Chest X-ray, PA view. Patient: 7 years old, sex M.
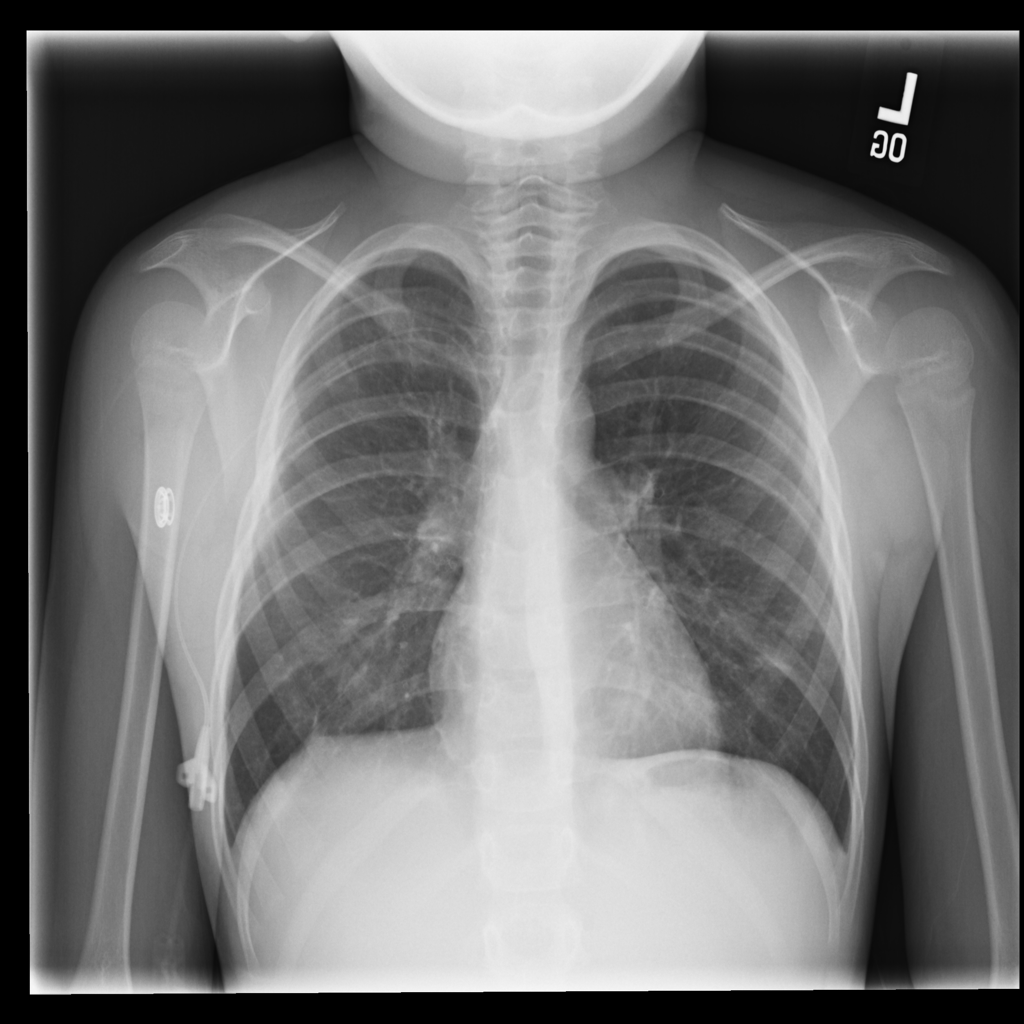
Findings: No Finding